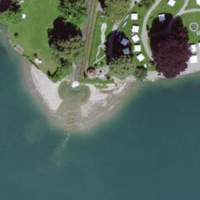
EUNIS habitat code: 14
Species observed at this site:
Prunella vulgaris